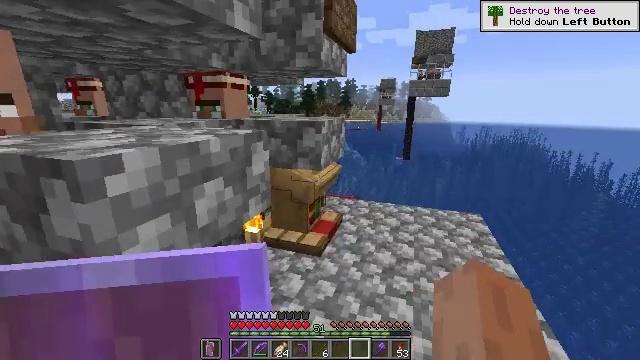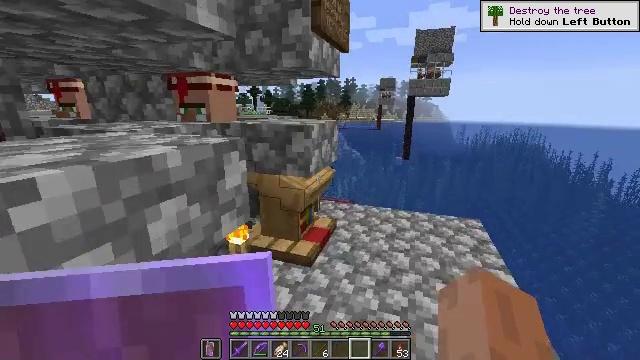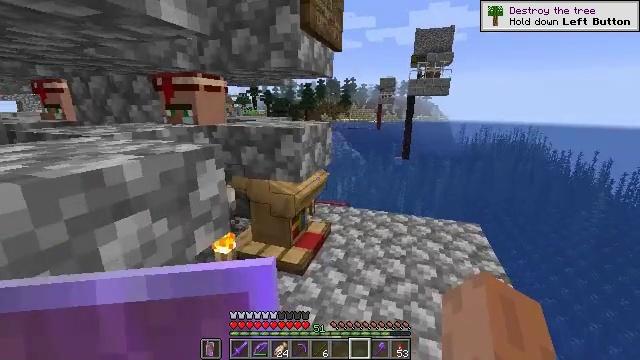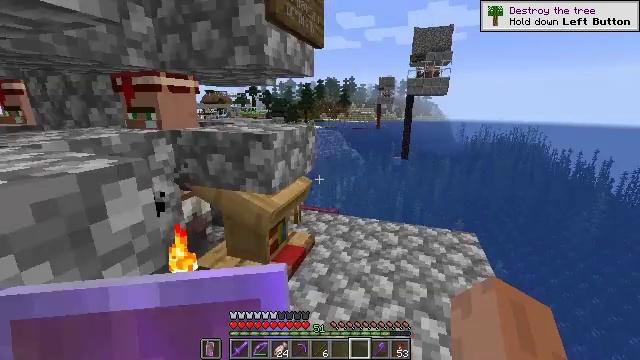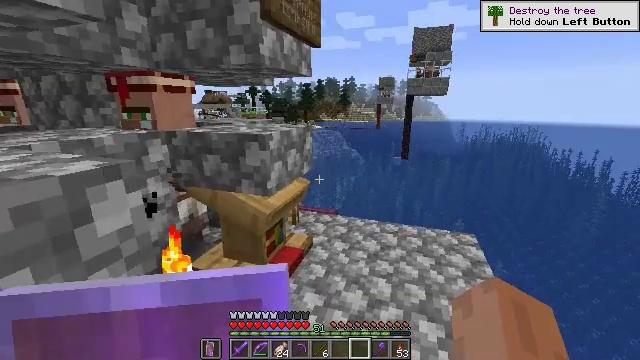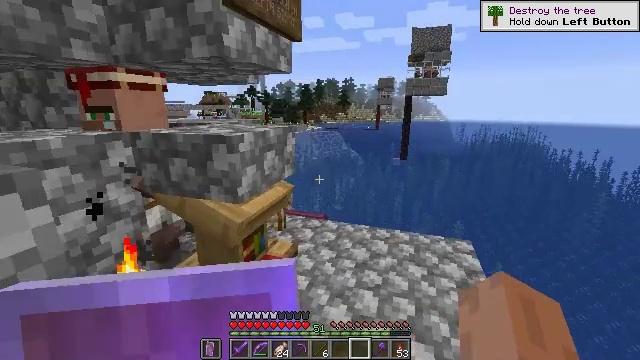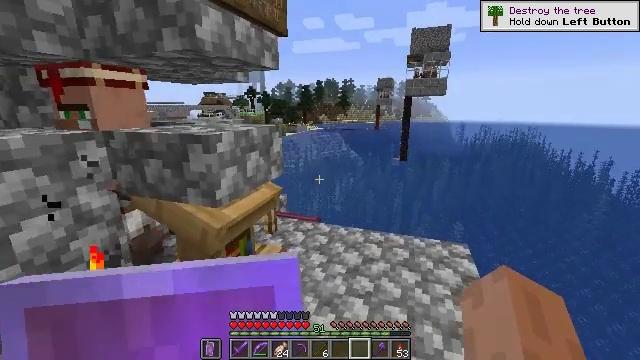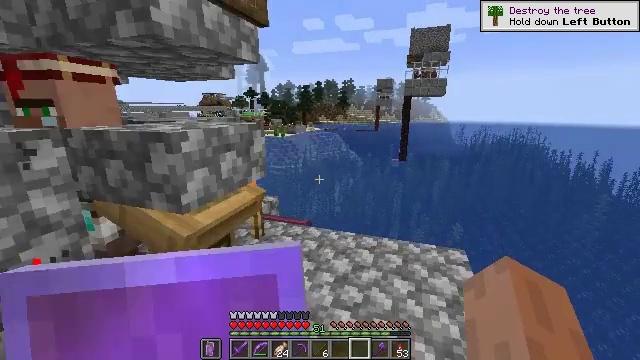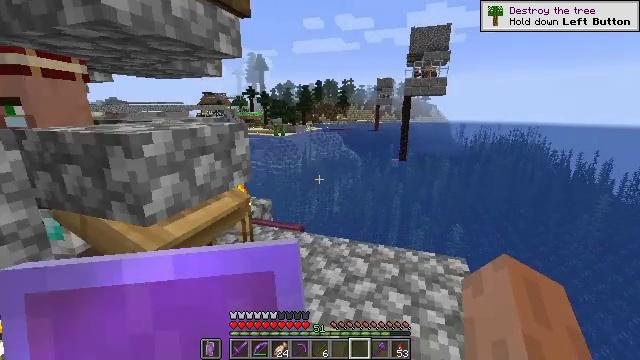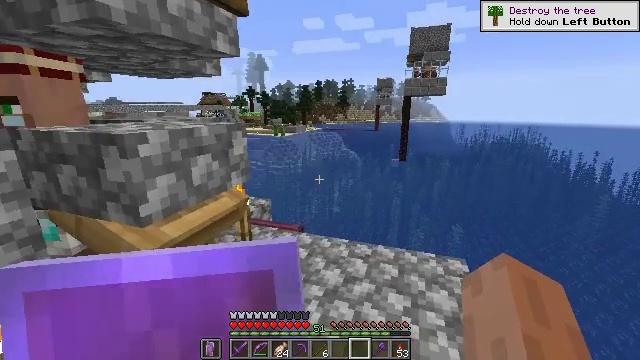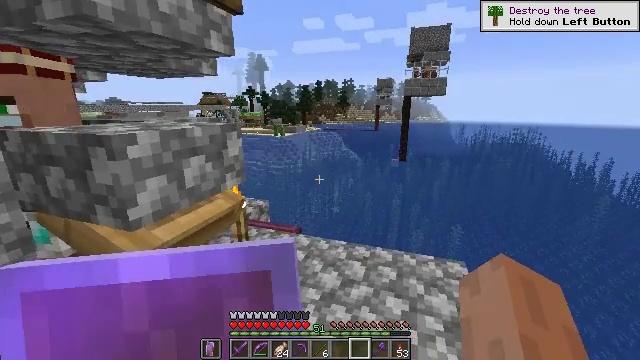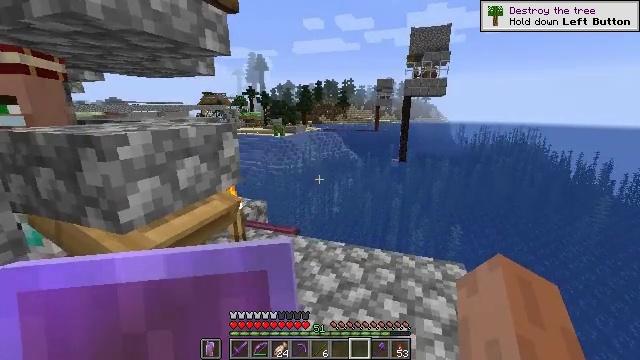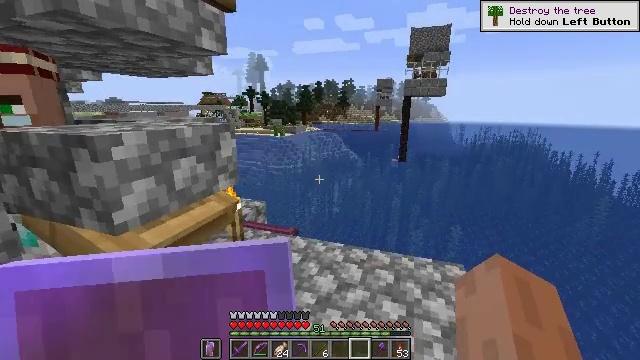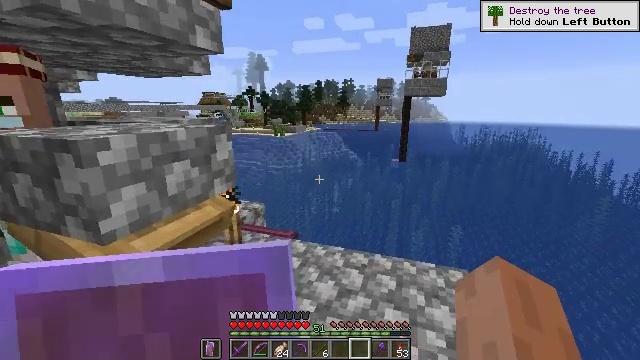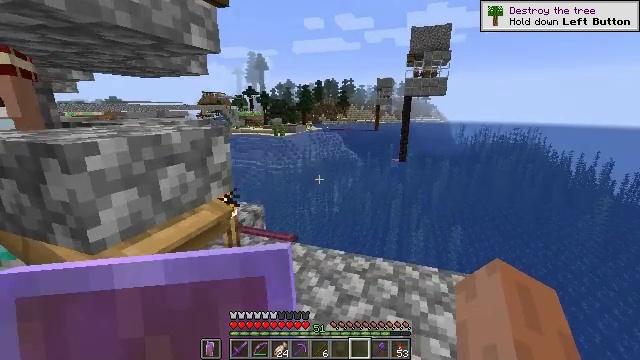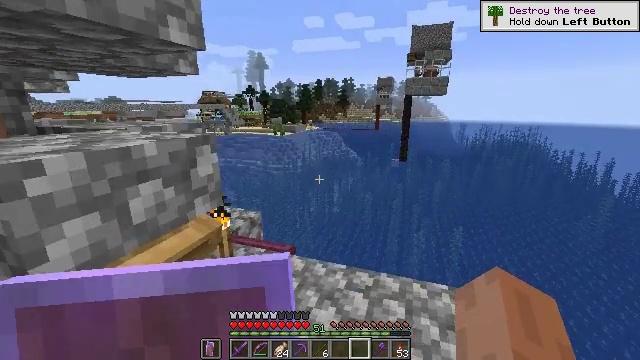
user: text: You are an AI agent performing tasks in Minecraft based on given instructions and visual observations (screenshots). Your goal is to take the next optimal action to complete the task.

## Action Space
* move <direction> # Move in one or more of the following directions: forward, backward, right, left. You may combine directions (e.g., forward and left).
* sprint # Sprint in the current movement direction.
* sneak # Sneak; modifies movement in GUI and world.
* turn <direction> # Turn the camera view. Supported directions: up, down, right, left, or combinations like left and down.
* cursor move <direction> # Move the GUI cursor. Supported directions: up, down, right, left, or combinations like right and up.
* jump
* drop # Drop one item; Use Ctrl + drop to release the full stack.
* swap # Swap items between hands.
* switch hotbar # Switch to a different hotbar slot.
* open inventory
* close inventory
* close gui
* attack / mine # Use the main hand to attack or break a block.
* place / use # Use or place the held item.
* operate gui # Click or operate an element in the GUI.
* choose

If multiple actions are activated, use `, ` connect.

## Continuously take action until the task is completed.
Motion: motion action
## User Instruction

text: Interact with the crafting table to make a lantern.
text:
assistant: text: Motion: move forward and move right
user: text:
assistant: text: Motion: move forward and move right
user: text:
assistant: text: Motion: move forward and move right
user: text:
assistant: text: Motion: move forward and move right
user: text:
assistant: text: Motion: move forward and move right
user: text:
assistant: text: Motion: move forward and move right
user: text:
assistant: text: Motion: move forward
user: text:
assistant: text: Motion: no_op
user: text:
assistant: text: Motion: no_op
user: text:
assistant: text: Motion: no_op
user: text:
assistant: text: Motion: no_op
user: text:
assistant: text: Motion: no_op
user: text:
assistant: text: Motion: move forward
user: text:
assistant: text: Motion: move forward
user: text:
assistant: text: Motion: move forward
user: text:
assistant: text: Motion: move forward
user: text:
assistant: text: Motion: no_op
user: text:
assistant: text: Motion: no_op
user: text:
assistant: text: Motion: no_op
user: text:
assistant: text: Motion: no_op
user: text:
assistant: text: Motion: no_op
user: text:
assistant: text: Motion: move forward
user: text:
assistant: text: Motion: move forward, turn left and down
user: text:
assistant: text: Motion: move forward, turn left and down
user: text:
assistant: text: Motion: move forward, turn left
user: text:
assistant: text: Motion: move forward
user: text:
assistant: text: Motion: no_op
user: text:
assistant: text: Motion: turn left and down
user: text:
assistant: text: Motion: no_op
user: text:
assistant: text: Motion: no_op